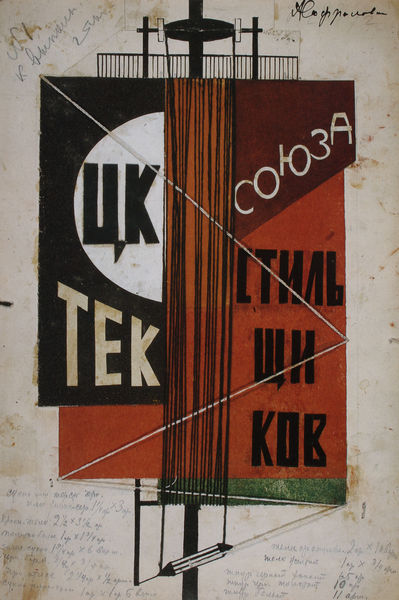
Titel: "Zentralkomittee der Textilarbeiter-Union"
Künstler: Antonina Sofronowa
Standort: Köln
Institution: Sammlung Krystyna Gmurzynska-Bscher
Schlagwörter: weiß, dreieck, grün, braun, orange, schwarz, zeichnung, zaun, beige, architektur, signatur, gitter, schrift, papier, grafik, graphik, linien, striche, collage, rechtecke, kreuz, druck, text, buchstaben, beschriftung, plakat, stift, poster, halbkreis, diagonal, geometrisch, kreuze, konstruktion, geometrie, avantgarde, russisch, vertikal, kyrillisch, komma, russische avanguarde